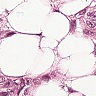
Metastatic tissue present: yes